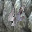
Label: 4